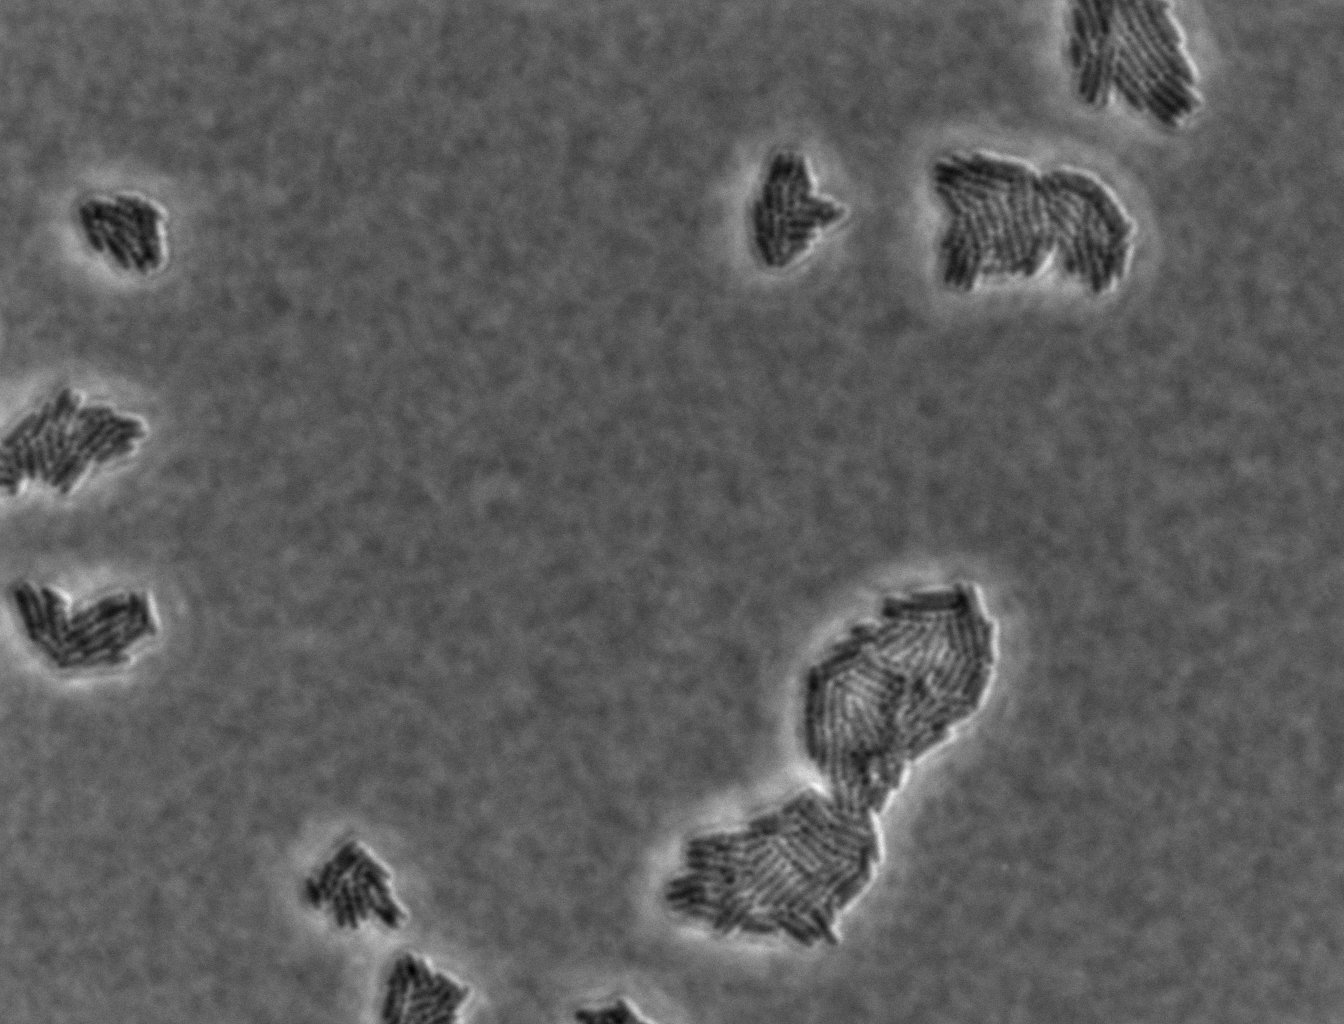
various_fewshot